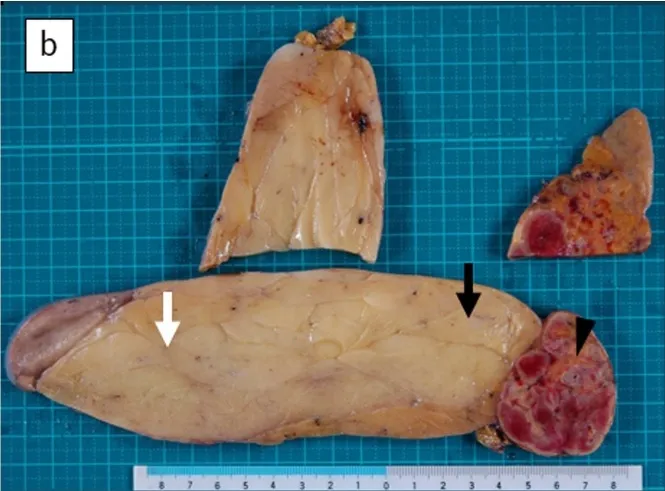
(b) The cut surface of the tumor was shown. The diagnosis was a well-differentiated liposarcoma in the areas of black arrow and black arrowhead, and a lipoma in the area of white arrow.
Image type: medical_photograph (other_medical_photograph)